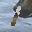
Label: 1